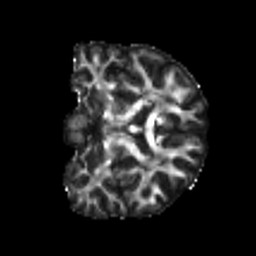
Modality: FA
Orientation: coronal
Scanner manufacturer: siemens
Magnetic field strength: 3 T
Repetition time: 4 s
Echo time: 0.0594 s